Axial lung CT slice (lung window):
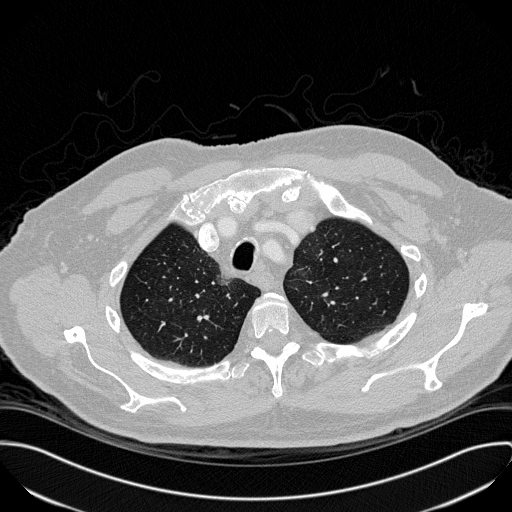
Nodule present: no